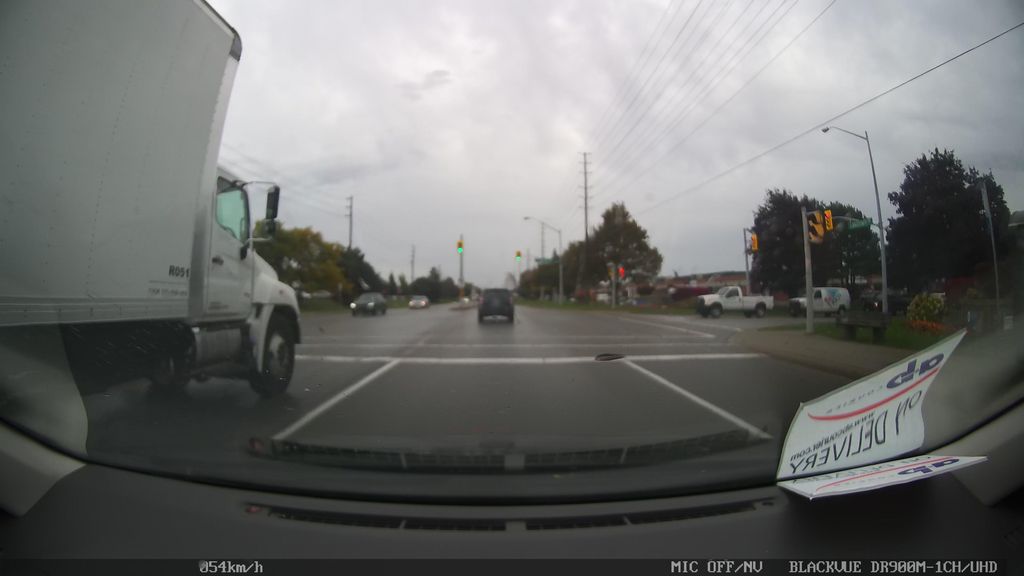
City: toronto